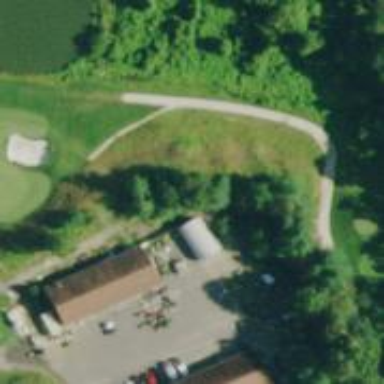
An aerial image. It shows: Service road designated as golf cart path.